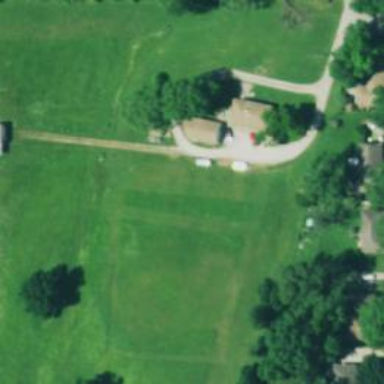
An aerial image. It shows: Driveway.